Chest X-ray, PA view. Patient: 74 years old, sex F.
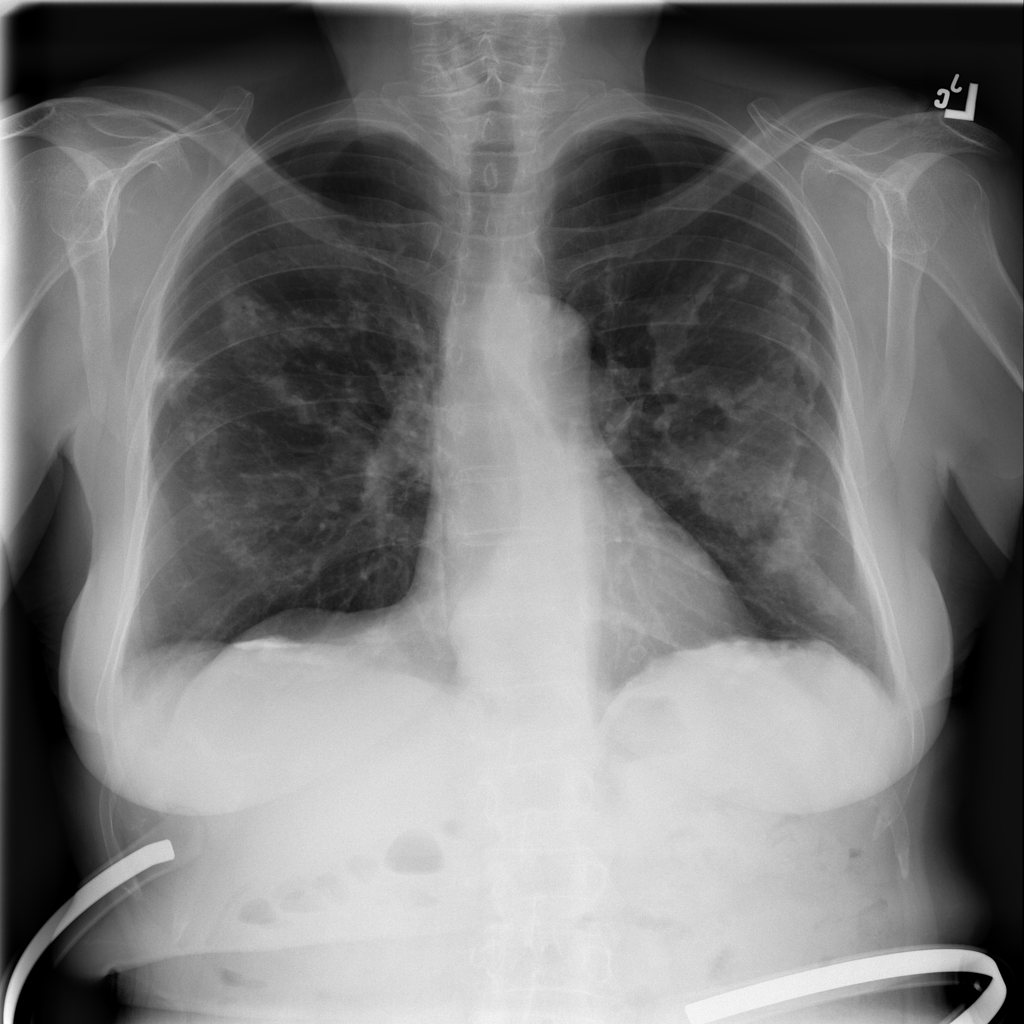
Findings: Effusion, Mass